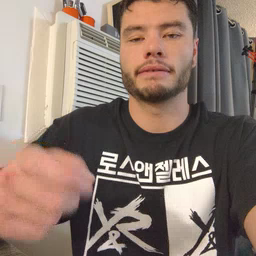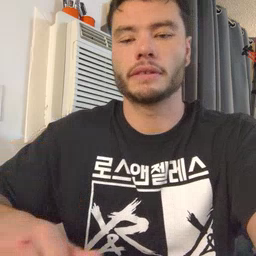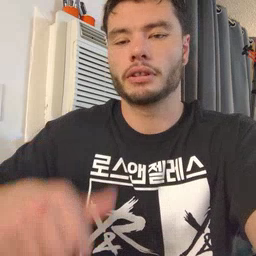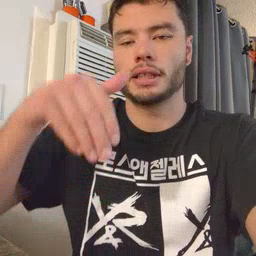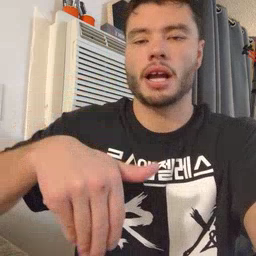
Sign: night